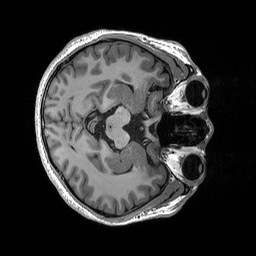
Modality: T1w
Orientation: axial
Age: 25
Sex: female
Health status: healthy
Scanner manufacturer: siemens
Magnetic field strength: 3 T
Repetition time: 2.53 s
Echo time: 0.00227 s